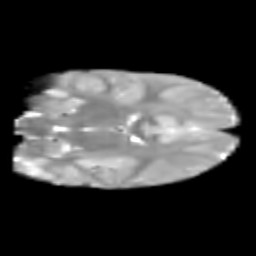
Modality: T2w
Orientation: coronal
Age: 6
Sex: male
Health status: healthy